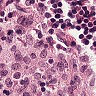
Metastatic tissue present: no